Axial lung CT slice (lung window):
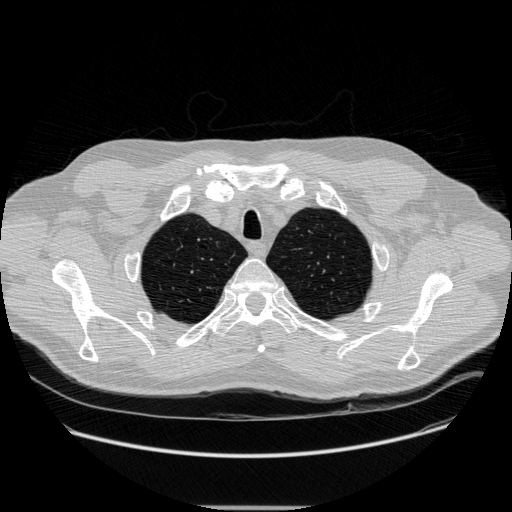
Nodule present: no